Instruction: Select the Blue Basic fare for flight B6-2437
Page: flights
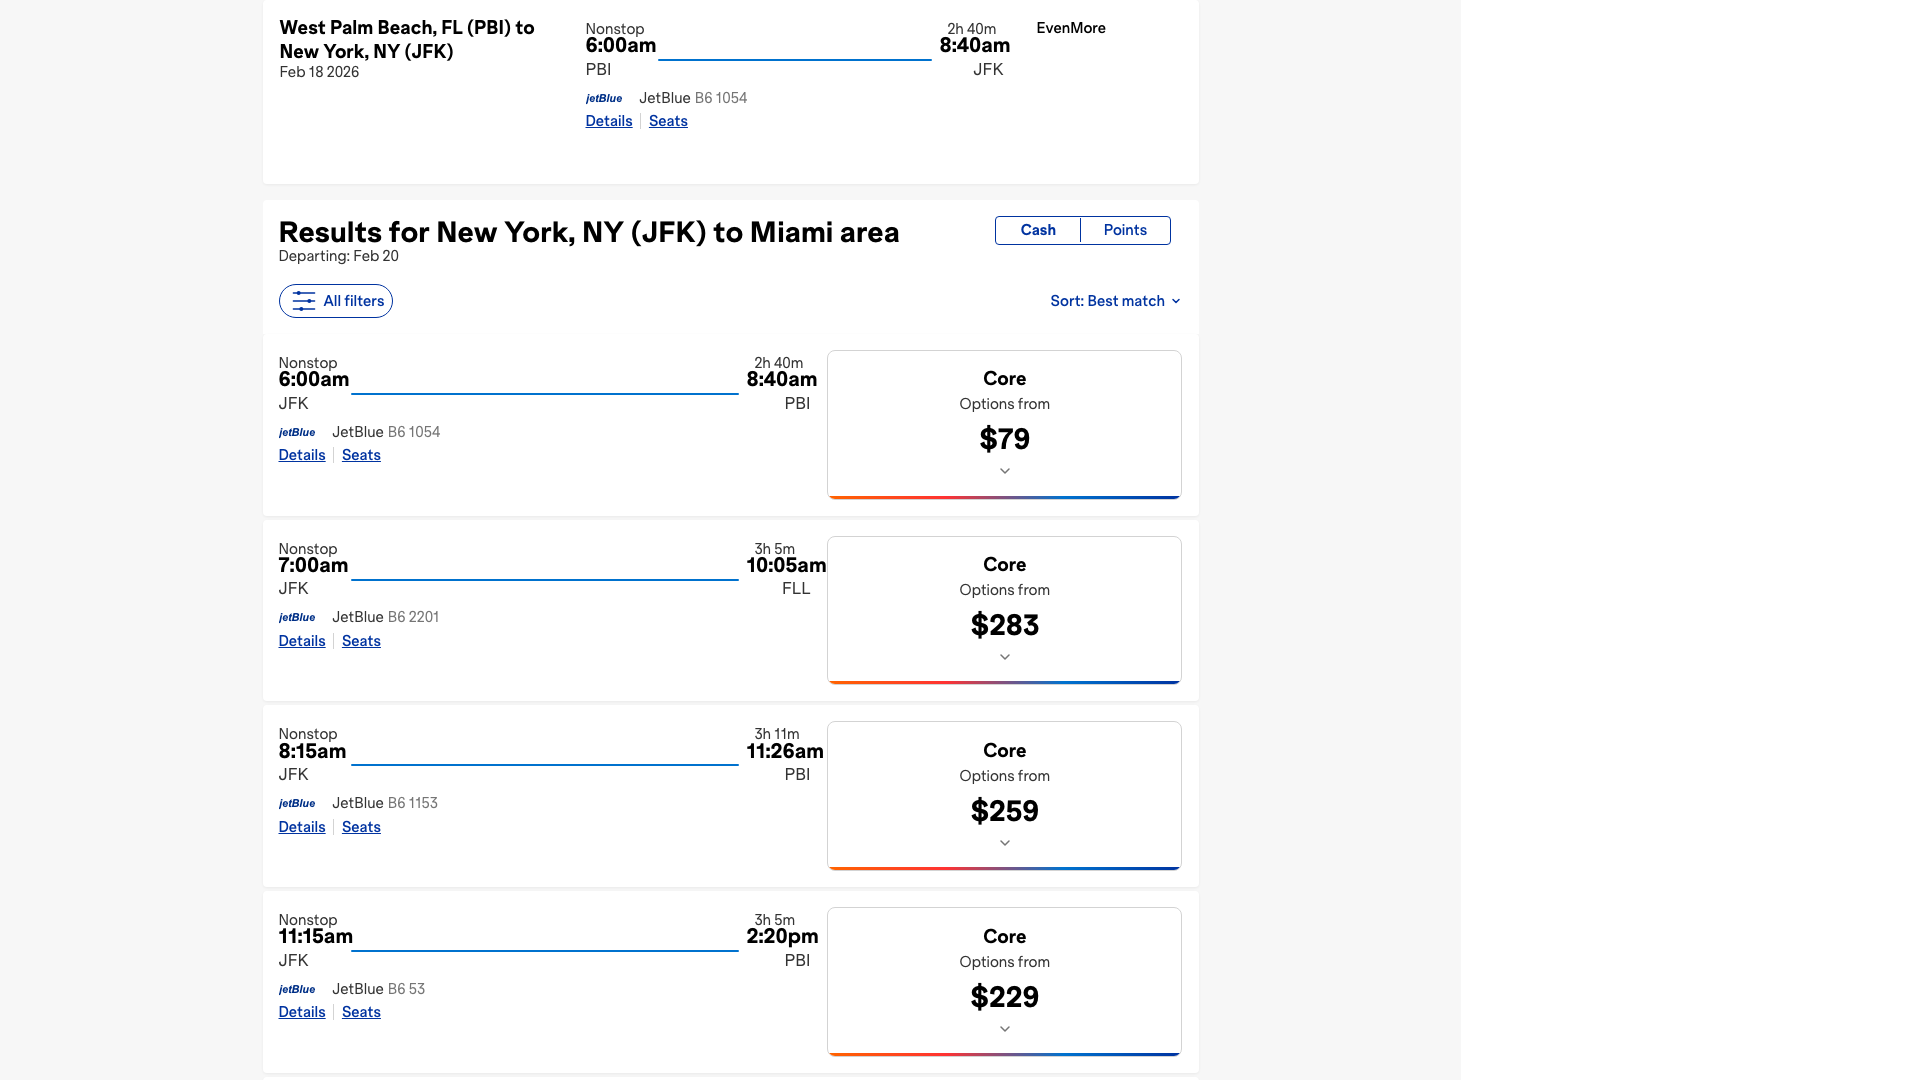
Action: click